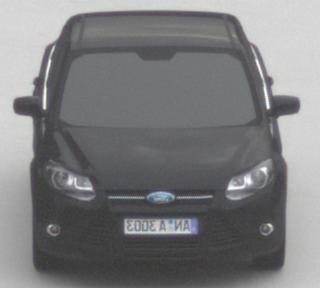
Make: Ford
Model: Focus 1.6 Ti-VCT
Detailed model: Focus (III)
Model produced from: 2011/09
Model produced until: 2014/09
Doors: 5
Color: black
Road condition: dry road
Daytime: morning or afternoon
Contrast: low contrast